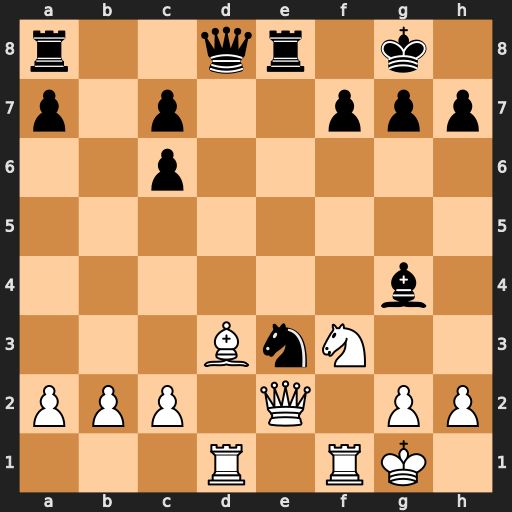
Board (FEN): r2qr1k1/p1p2ppp/2p5/8/6b1/3BnN2/PPP1Q1PP/3R1RK1
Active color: w
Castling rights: -
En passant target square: -
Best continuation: Bxh7+ Kxh7 Rxd8